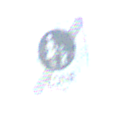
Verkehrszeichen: EndeFussgaengerzone
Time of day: Midday
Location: Outdoor (Suburban)
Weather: PartlyCloudy
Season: NotSpecified
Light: Natural